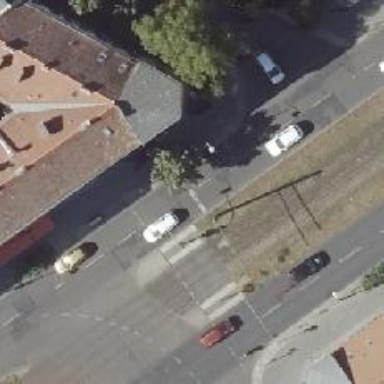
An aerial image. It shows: Road with traffic signals.